【题型】填空题　【知识点】解析几何　【难度】medium
已知抛物线 \(y^2 = 8x\)，过点 \((-2,2)\) 的直线与抛物线有两个交点，则直线斜率的取值范围是 \underline{\quad\quad\quad}。
【解答】
\noindent
【答案】\(\left( -\dfrac{1+\sqrt{5}}{2},0 \right)\cup\left( 0,\dfrac{\sqrt{5}-1}{2} \right)\)
\vspace{1em}
\noindent
【分析】根据题意可知直线的斜率一定存在且不为0，联立直线和抛物线可得方程，根据直线与抛物线有两个交点，可知\(\Delta>0\)，解之可得。
\vspace{1em}
\noindent
【解析】由题可知直线斜率\(k\)存在且不为0，设直线方程为\(x = my - 2m - 2\)，且\(m = \dfrac{1}{k}\)，
\vspace{0.5em}
\noindent
联立
\[
\begin{cases}
y^2 = 8x \\
x = my - 2m - 2
\end{cases}
\]
则\(y^2 - 8my + 16(m+1) = 0\)，令\(\Delta = (-8m)^2 - 64(m+1) > 0\)，
\vspace{0.5em}
\noindent
解得\(m < \dfrac{1-\sqrt{5}}{2}\) 或 \(m > \dfrac{1+\sqrt{5}}{2}\)，即\(\dfrac{2}{1-\sqrt{5}} < k < \dfrac{2}{1+\sqrt{5}}\) 且 \(k \neq 0\)，
\vspace{0.5em}
\noindent
故直线斜率的取值范围是\(\left( -\dfrac{1+\sqrt{5}}{2},0 \right)\cup\left( 0,\dfrac{\sqrt{5}-1}{2} \right)\)。
\vspace{1em}
\noindent
故答案为：\(\left( -\dfrac{1+\sqrt{5}}{2},0 \right)\cup\left( 0,\dfrac{\sqrt{5}-1}{2} \right)\)。

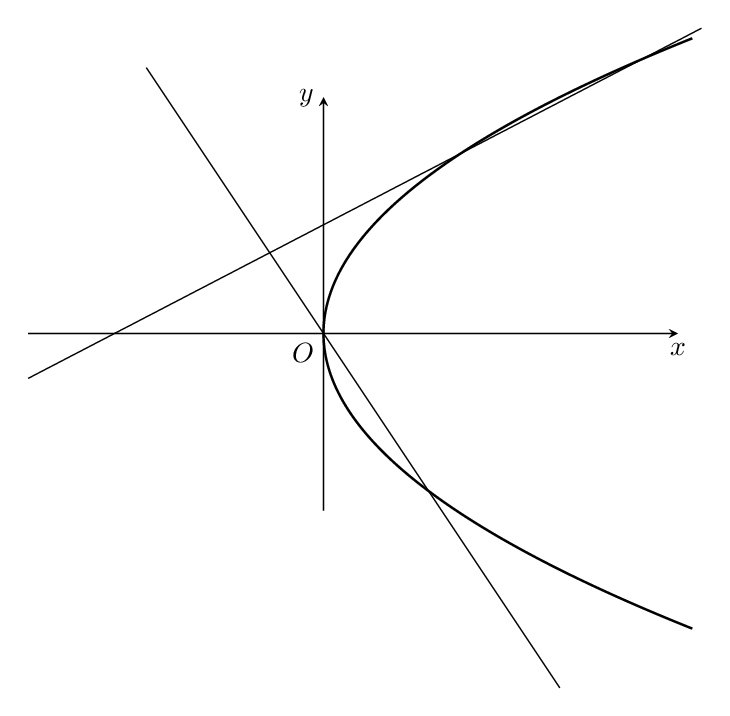